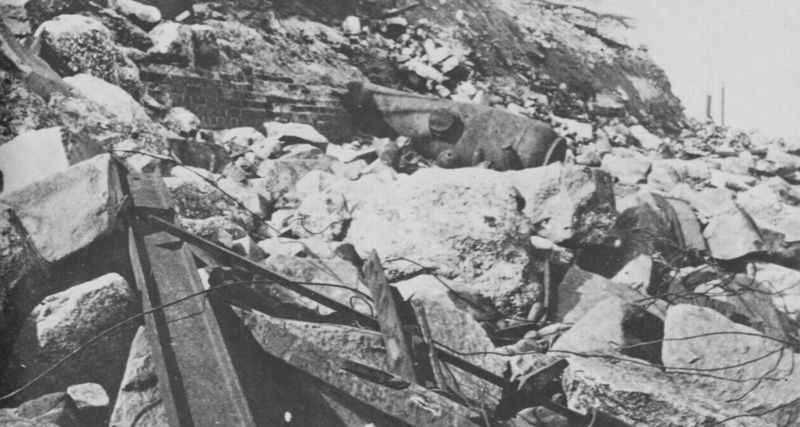
Titel: Fort Sumpter nach der Bombadierung
Künstler: Mathew B. Brady
Schlagwörter: berg, felsen, gestein, himmel, schatten, weiß, stadt, grau, licht, schwarz, säulen, gras, haus, stein, steine, tod, bild, erde, hügel, sonne, kamin, deutschland, fels, hang, mauer, schornsteine, ziegel, geröll, backstein, schutt, böschung, strom, krieg, querformat, steg, trümmer, zerstörung, nahaufnahme, metall, foto, fotografie, photographie, eisen, ruine, stütze, antike, beton, schwarz-weiss, photo, gemäuer, kaputt, eisenbahn, zerstört, schiene, geschütz, brocken, stange, fotographie, stahl, träger, draht, asche, stacheldraht, bauschutt, drähte, tank, ziegelmauer, stahlträger, eisenträger, bombe, irak, zerbombt, fotogrfie, u träger, schrott, steinbrocken, doppel t, flansch, t träger, ruihne, fottto, stahträger, kriegreste, metallstütze, guernika, 2.weltkrieg, weltkireg